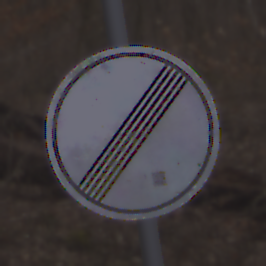
Verkehrszeichen: EndeSaemtlicherBegrenzungen
Umgebung: Outdoor, Nature
Tageszeit: MorningAfternoon
Wetter: Overcast
Licht: Natural
Jahreszeit: Autumn
Kontrast: LowContrast